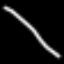
Label: line